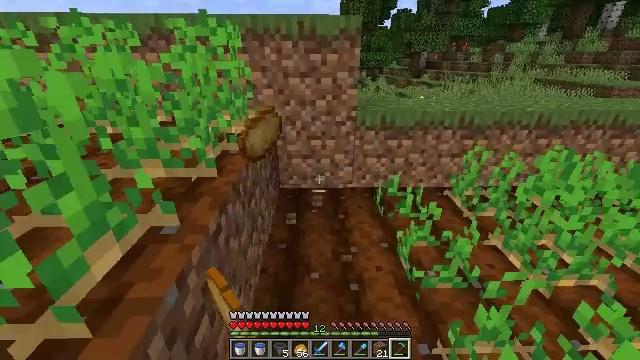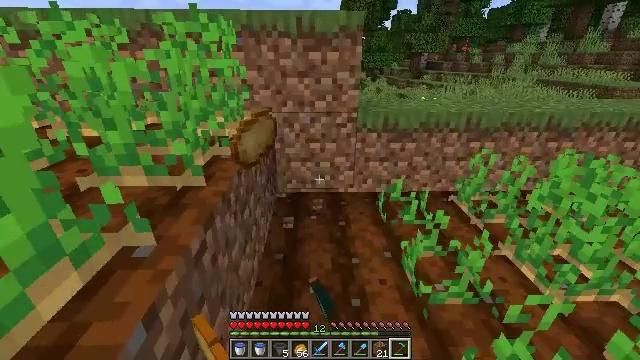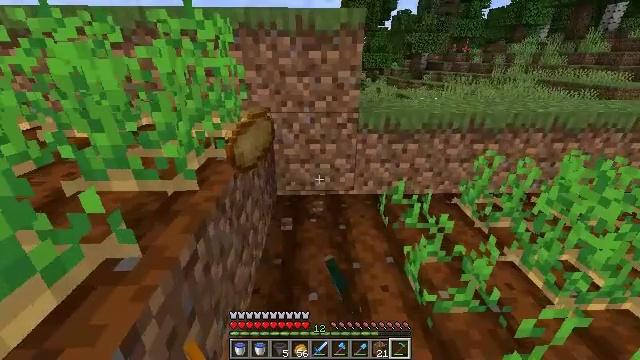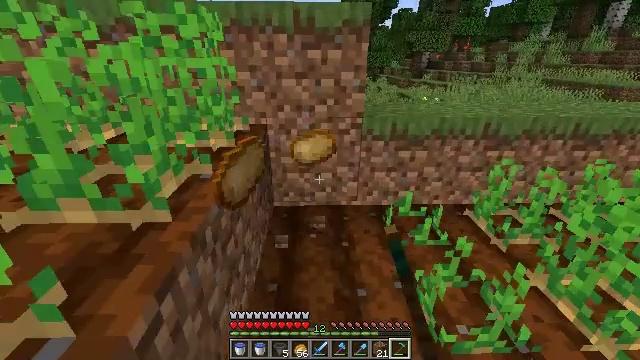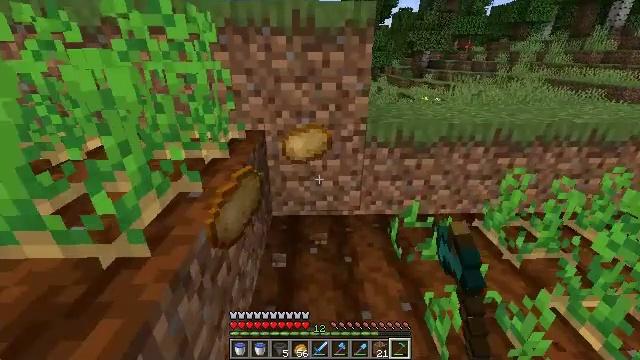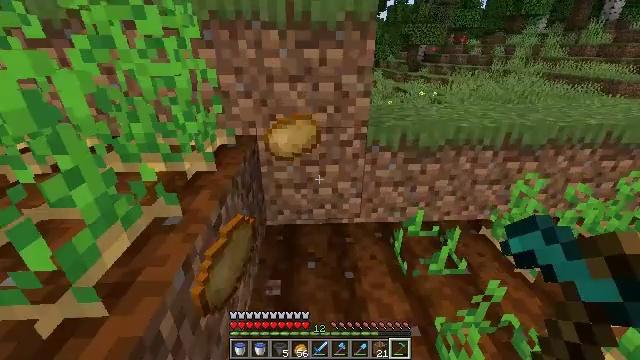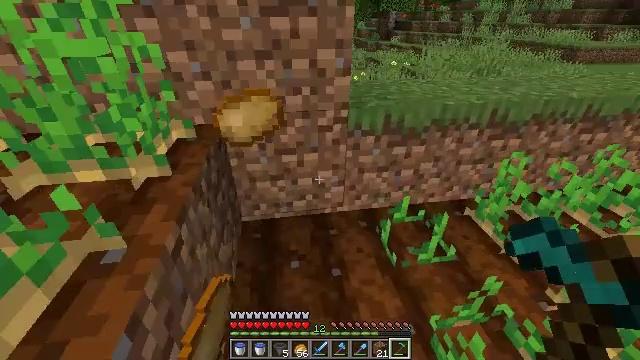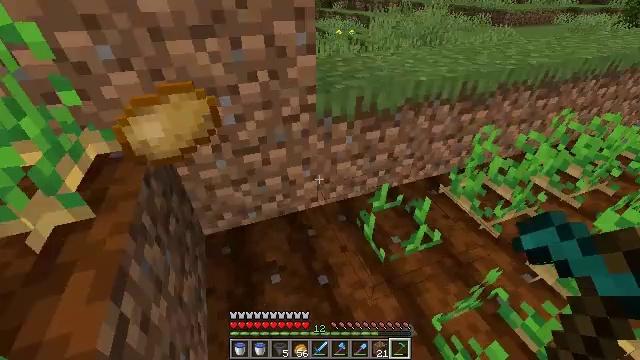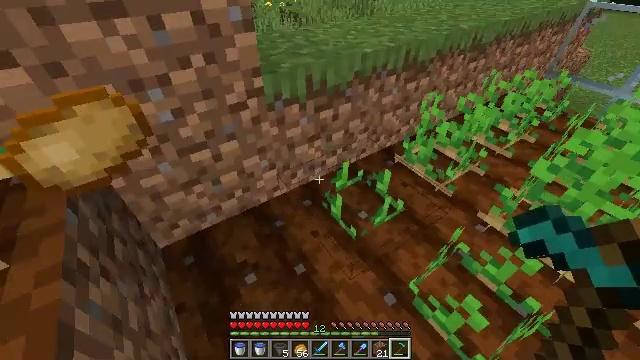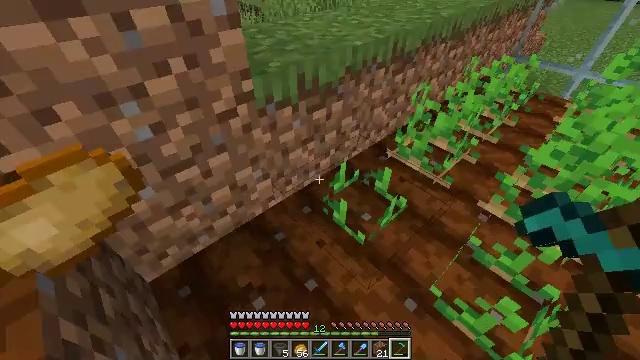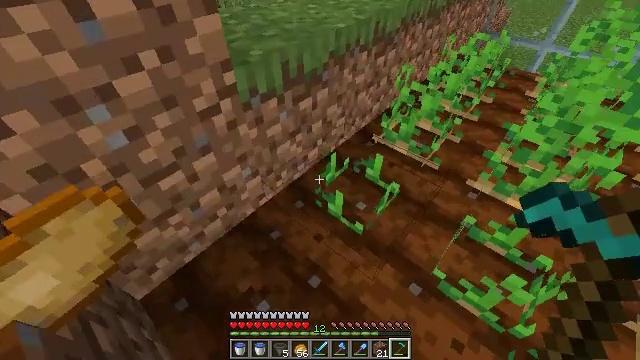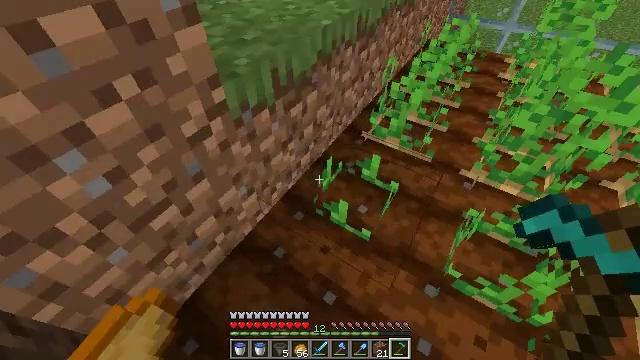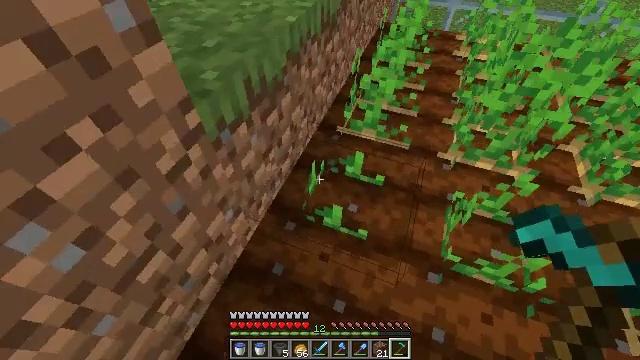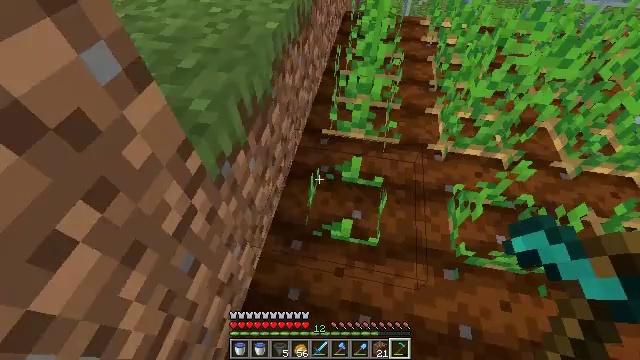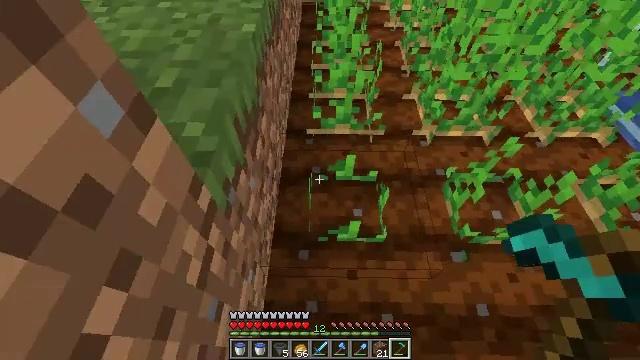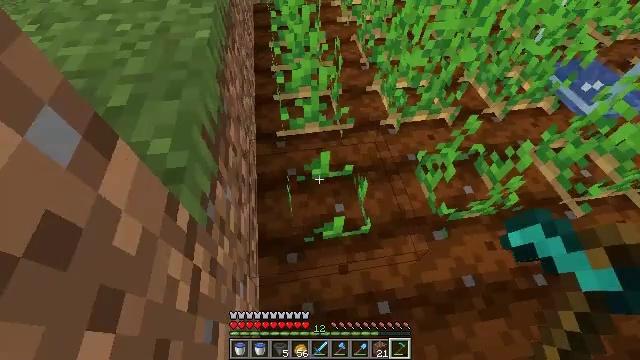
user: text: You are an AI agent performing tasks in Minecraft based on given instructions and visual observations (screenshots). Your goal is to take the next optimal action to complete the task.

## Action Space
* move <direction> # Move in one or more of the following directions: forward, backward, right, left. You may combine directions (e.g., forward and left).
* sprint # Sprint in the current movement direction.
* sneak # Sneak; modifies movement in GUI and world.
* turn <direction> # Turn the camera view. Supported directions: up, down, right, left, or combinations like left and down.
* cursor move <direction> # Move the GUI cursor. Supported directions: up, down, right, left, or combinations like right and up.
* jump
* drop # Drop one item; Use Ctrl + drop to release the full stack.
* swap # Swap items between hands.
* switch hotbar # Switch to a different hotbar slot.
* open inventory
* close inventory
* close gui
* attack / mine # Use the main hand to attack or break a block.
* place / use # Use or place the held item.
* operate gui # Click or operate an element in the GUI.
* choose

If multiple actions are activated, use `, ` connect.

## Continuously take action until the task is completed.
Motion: motion action
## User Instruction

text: Harvest potatoes.
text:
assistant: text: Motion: move forward
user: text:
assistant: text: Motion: move forward
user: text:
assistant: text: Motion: move forward
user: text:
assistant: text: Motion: move forward
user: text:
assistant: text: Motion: move forward, turn right and down
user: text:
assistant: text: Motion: move forward, turn right and down
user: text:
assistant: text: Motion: move forward and move left, turn right and down
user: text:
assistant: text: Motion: move forward and move left, turn right and down
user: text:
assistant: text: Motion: move forward and move left, turn right and down
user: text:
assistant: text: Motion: move forward and move left, turn right and down
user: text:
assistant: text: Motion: move forward and move left, turn right and down
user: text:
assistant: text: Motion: move forward and move left, turn right and down
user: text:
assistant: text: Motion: move forward and move left, turn right and down
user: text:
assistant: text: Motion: turn right and down
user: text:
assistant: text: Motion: turn right
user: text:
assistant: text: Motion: turn right
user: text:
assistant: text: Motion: turn right, attack / mine
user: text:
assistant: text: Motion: turn right, attack / mine
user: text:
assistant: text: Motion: turn right and up, attack / mine
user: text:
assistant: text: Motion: turn right and up, attack / mine
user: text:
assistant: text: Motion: turn right and up
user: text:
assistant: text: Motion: turn right and up
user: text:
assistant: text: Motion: turn right and up, attack / mine
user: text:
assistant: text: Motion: turn right and up, attack / mine
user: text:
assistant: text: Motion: turn right and up, attack / mine
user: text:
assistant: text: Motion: attack / mine
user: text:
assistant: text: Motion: attack / mine
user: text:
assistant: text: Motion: attack / mine
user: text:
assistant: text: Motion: turn up
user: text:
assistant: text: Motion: move forward, turn up